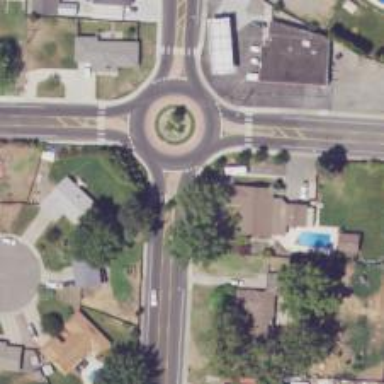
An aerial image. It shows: Secondary road around roundabout.